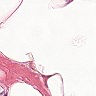
Metastatic tissue present: no